Breast ultrasound image
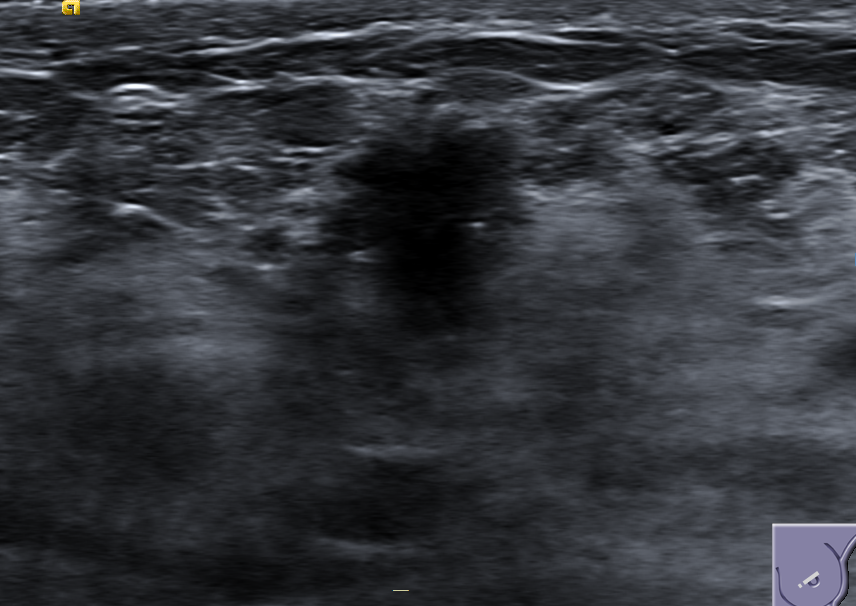
Diagnosis: malignant